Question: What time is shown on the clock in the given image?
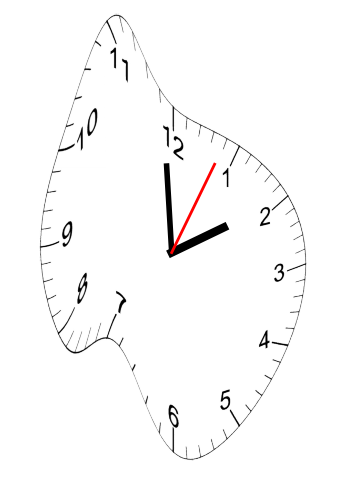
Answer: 01:59:04